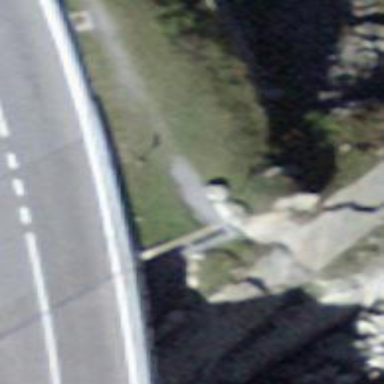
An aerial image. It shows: Path on the ground.